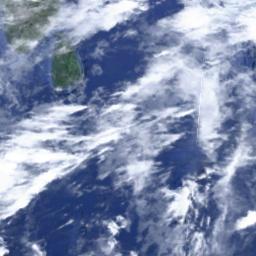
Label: cloud